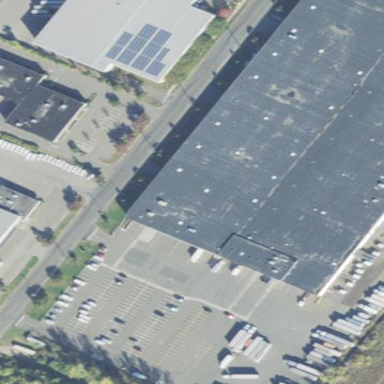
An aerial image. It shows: Parking area with asphalt surface.